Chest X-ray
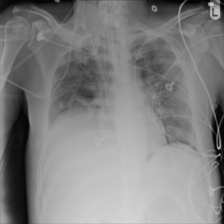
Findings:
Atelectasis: positive
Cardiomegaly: negative
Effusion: negative
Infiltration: negative
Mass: negative
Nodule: negative
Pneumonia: negative
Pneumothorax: negative
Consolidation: negative
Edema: negative
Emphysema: negative
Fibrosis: negative
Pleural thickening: negative
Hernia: negative